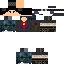
A male human skin with medium skin, wearing brown long hair dressed in a blue hoodie and black pants, featuring a closed mouth.